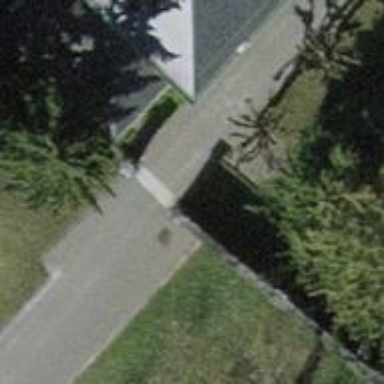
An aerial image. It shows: Entrance with barrier.